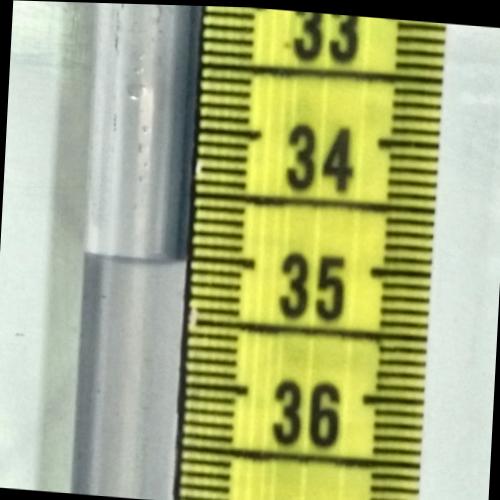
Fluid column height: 35.0 cm